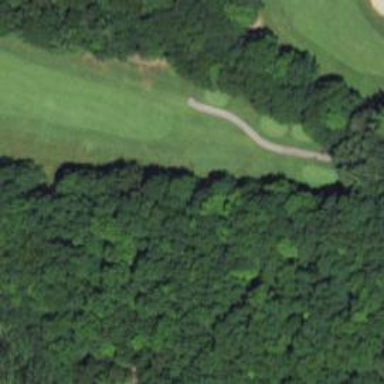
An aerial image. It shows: Path for both road and golf.